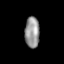
Tissue: lung
Cell type: Fibroblasts
Senescence score: 0.5438
Nuclear area (px): 448
Mean DAPI intensity: 148.179